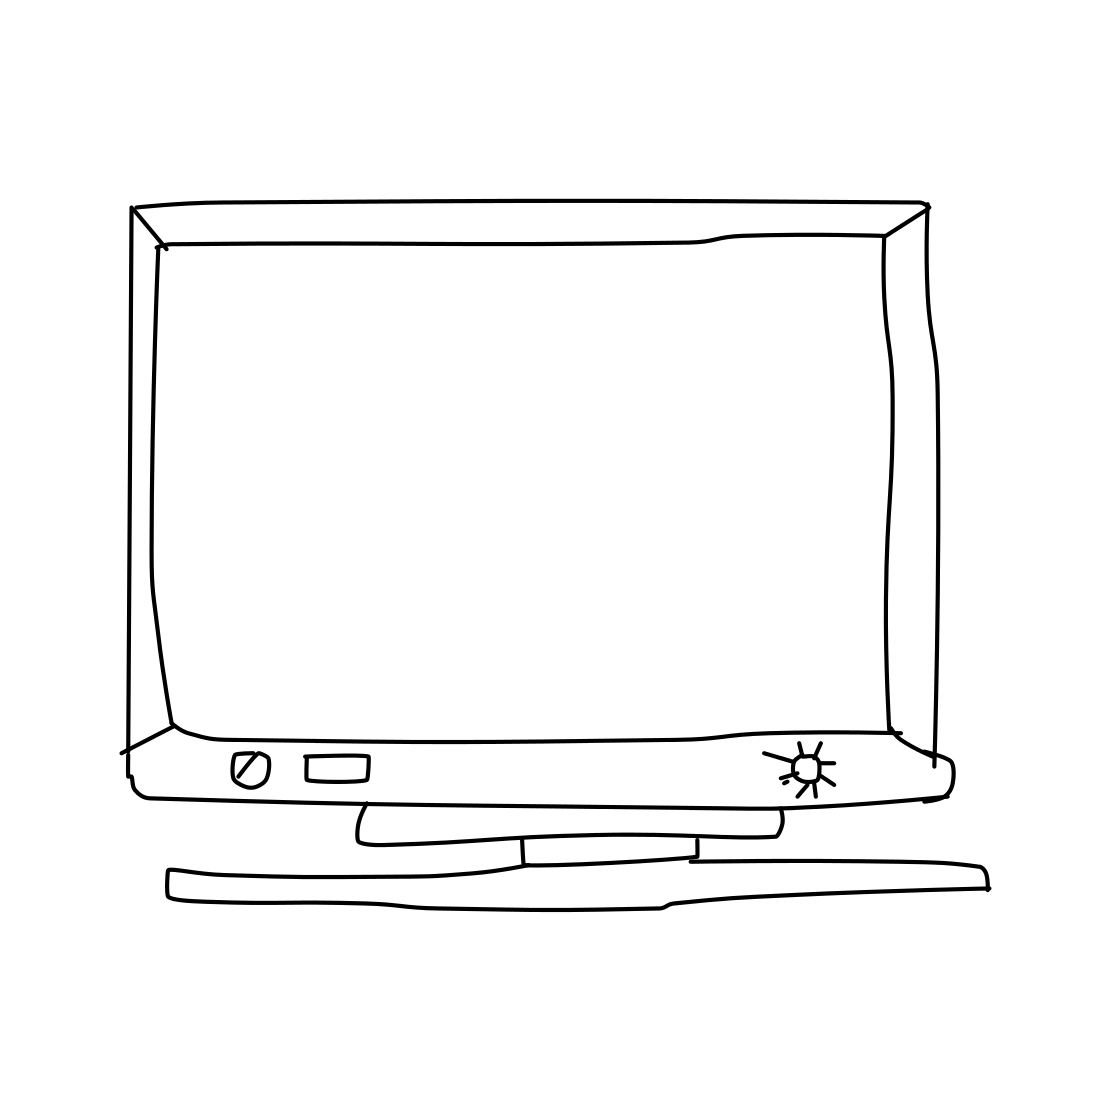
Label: computer monitor